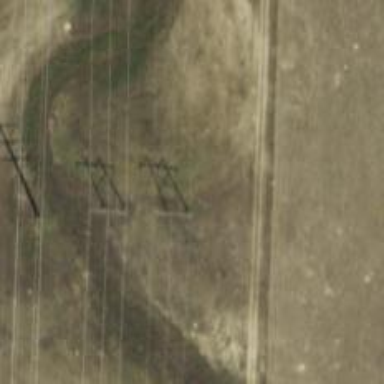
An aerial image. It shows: H-frame power tower design.